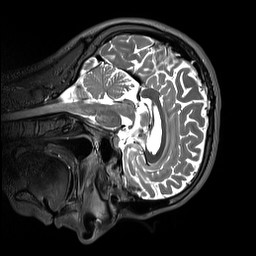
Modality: T2w
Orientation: sagittal
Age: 36
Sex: male
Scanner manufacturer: siemens
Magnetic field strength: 3 T
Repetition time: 3.2 s
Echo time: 0.412 s